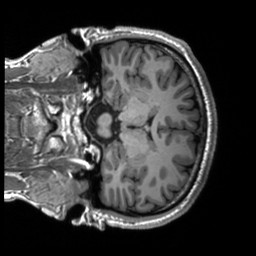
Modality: T1w
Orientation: coronal
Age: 23
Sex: male
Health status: healthy
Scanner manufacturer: siemens
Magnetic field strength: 3 T
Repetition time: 2.53 s
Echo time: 0.00227 s